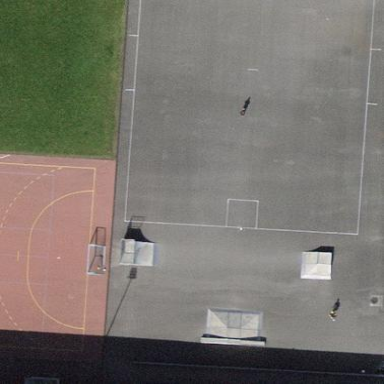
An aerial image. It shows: Multi-sport pitch on leisure land.